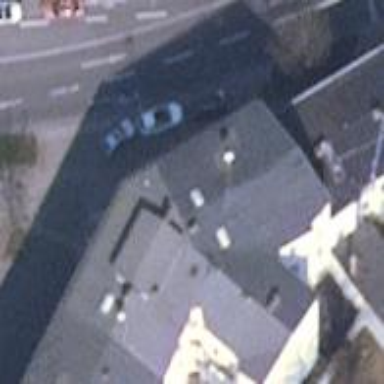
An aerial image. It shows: Hipped roof on apartment building.